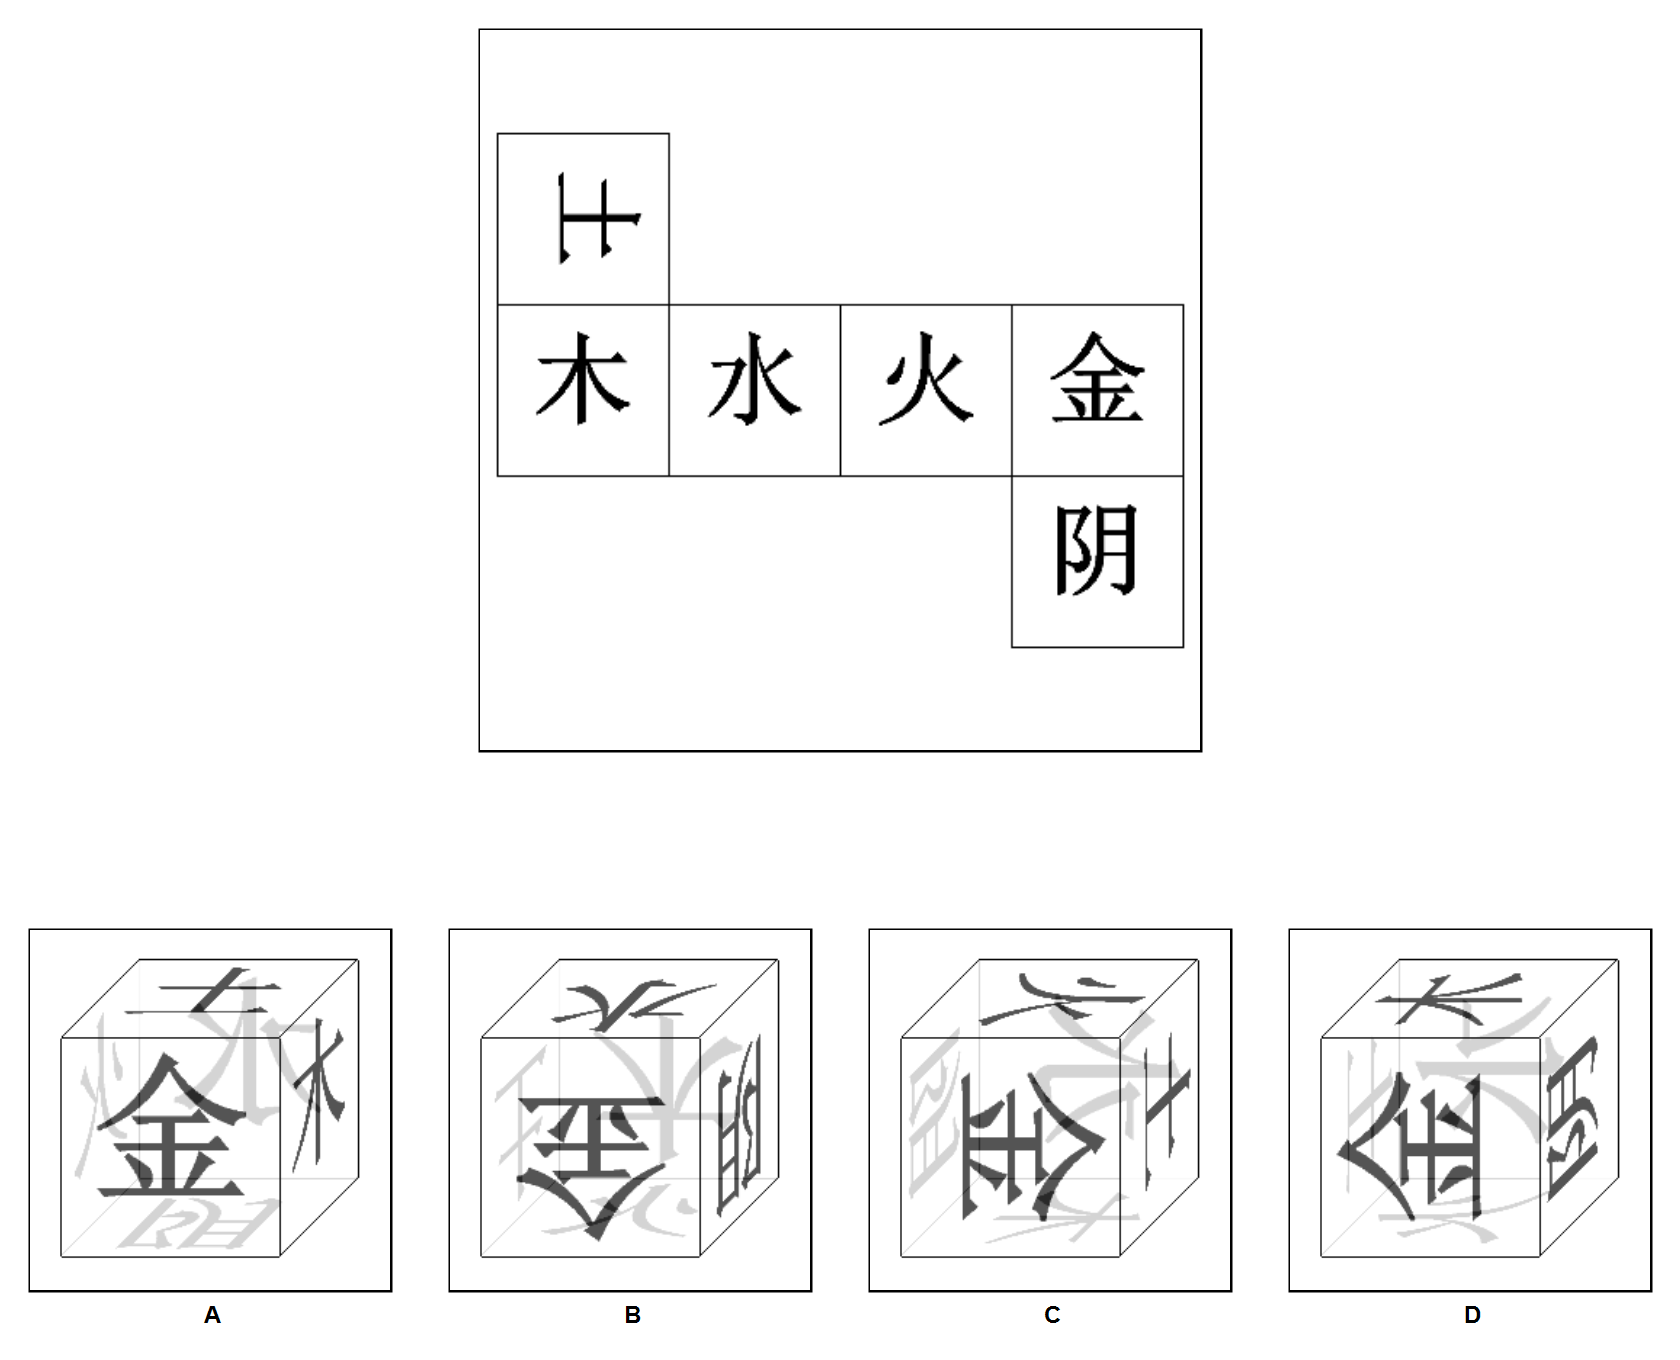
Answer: B